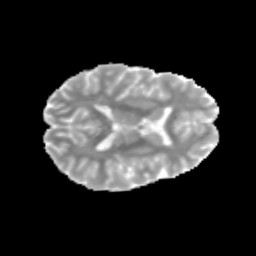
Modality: MD
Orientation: axial
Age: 14
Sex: female
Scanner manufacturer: siemens
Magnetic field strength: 3 T
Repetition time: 3.8 s
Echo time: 0.07 s